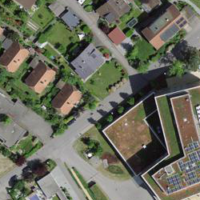
EUNIS habitat code: 54
Species observed at this site:
Cotinus coggygria